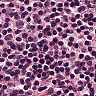
Metastatic tissue present: no